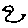
Label: bird